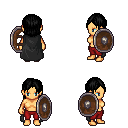
a pixel art fantasy rpg character, female body template, human, tanned skin, black cape, red pants, black long bangs hairstyle, shield, four views (front, back, left, right), 2x2 character sprite sheet, small pixel art, hard edges, no anti-aliasing